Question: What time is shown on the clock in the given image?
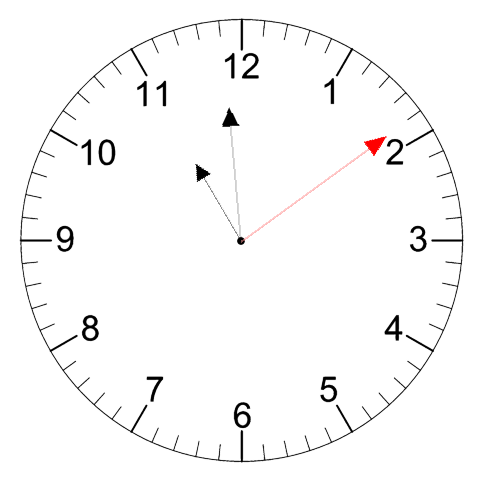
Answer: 10:59:09